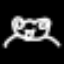
Label: frog